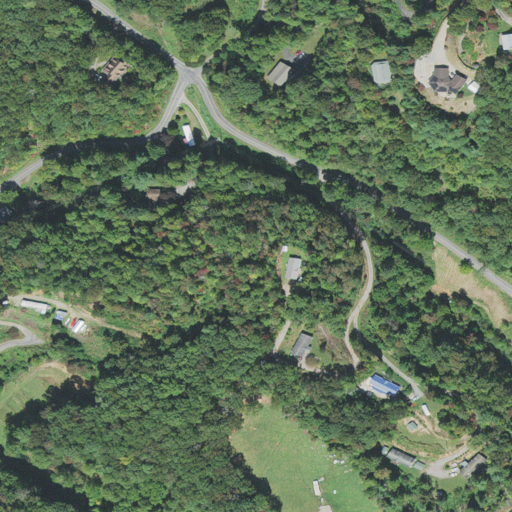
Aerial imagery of ridge(s) in North Carolina named Pine Ridge containing deciduous forest, open development, mixed forest, low intensity development, pasture, shrub, and medium intensity development